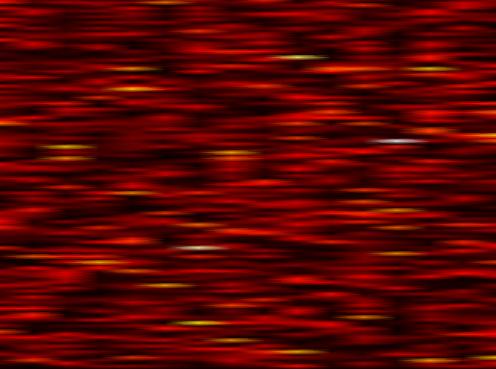
Label: OFDM